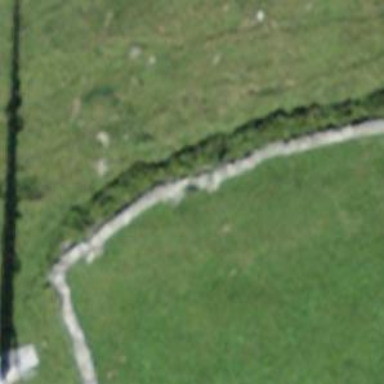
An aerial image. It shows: Dry stone wall barrier.